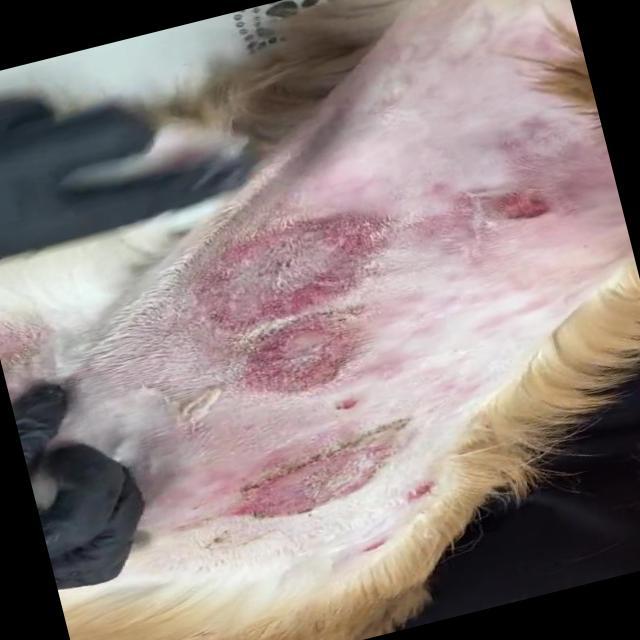
Canine dermatitis — inflammation of the skin presenting with erythema, pruritus, papules, and excoriation. May be allergic, contact, or atopic in origin.